Interaction volume radius: 10 \u00c5
Interaction volume height: 10 \u00c5
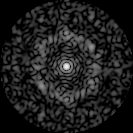
Disorder parameter: 0.7146